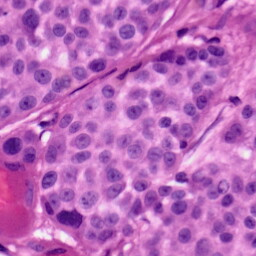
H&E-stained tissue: Skin